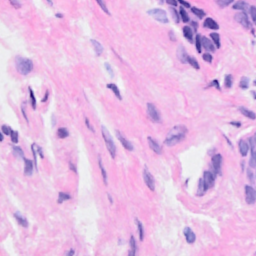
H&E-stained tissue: Breast